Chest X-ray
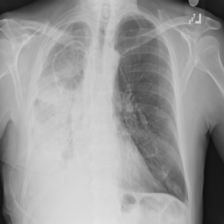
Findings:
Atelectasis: negative
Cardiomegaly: negative
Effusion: negative
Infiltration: negative
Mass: negative
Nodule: negative
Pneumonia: negative
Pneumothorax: negative
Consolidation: negative
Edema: negative
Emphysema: negative
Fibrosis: negative
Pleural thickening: negative
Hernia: negative